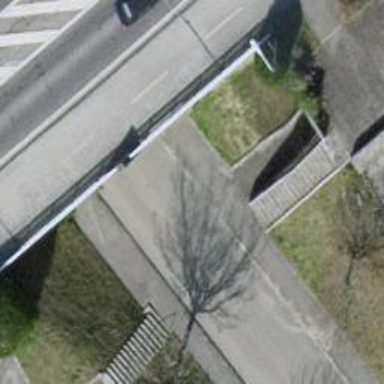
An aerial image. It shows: Service road leading to tunnel.